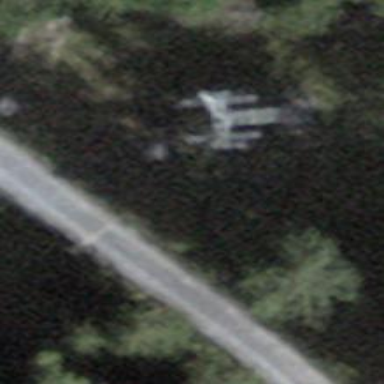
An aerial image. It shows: Pylon used for aerialway.